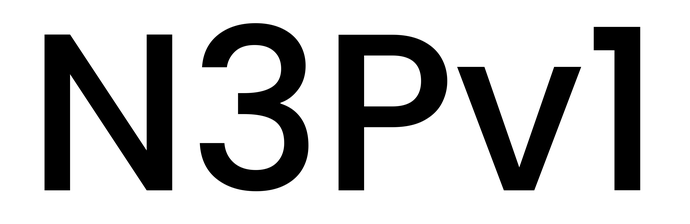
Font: Poppins-Medium